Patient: sex M, age 55
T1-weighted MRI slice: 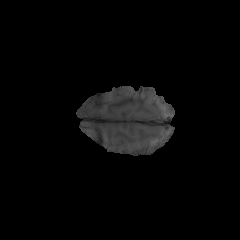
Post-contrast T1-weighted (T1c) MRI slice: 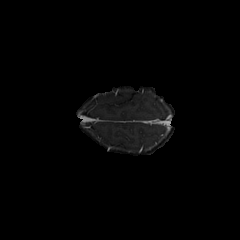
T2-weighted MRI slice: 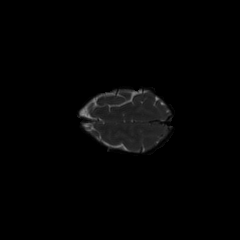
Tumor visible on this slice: no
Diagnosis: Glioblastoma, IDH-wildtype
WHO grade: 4